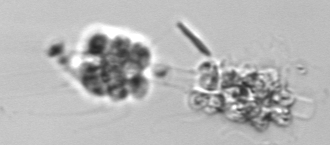
Label: Leptocylindrus_mediterraneus